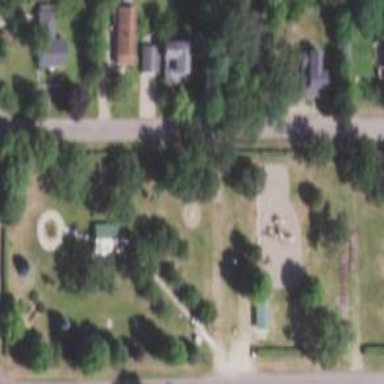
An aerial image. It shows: Playground with roundabout.